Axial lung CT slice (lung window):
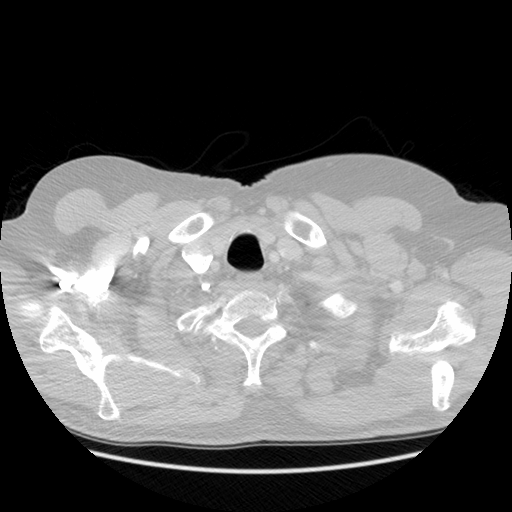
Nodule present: no